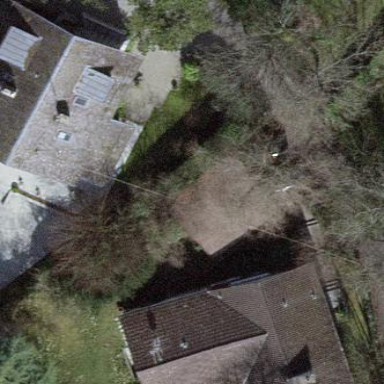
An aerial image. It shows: View of roof of building.